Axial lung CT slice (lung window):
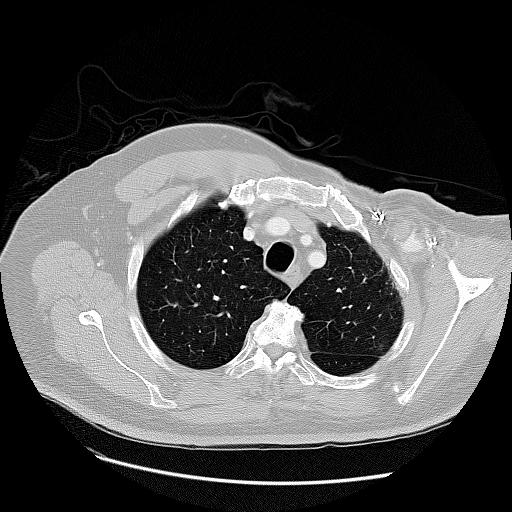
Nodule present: no